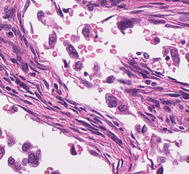
Tumor epithelial tissue: yes
Tumor-associated stroma tissue: yes
Normal tissue: no